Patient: sex M, age 58
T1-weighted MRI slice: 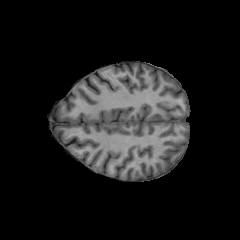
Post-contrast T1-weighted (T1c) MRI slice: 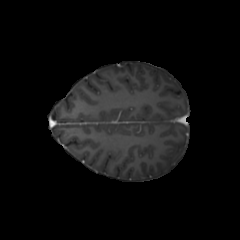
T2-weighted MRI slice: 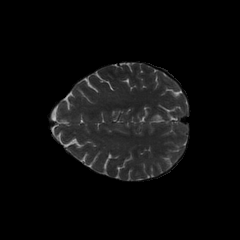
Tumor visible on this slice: no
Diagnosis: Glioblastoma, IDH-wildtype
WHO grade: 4